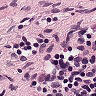
Metastatic tissue present: no